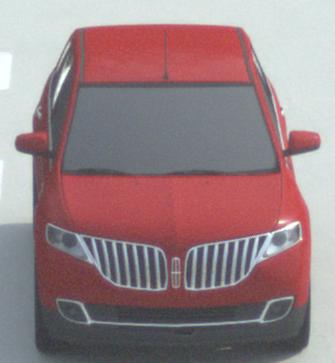
Make: Lincoln
Model: MKX
Detailed model: Gen. 1 CD3
Model produced from: 2010
Model produced until: 2015
Doors: 5
Color: red
Road condition: dry road
Daytime: morning or afternoon
Contrast: medium contrast